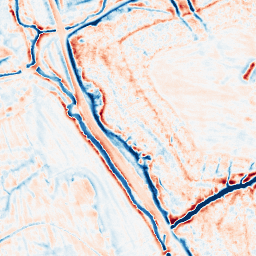
Category: edge_preserving
Decomposition family: bilateral
Decomposition parameters: d: 15
sigma_color: 100
sigma_space: 75
Upsampling method: quadratic
Upsampling parameters: scale: 2
Upsampling scale: 2